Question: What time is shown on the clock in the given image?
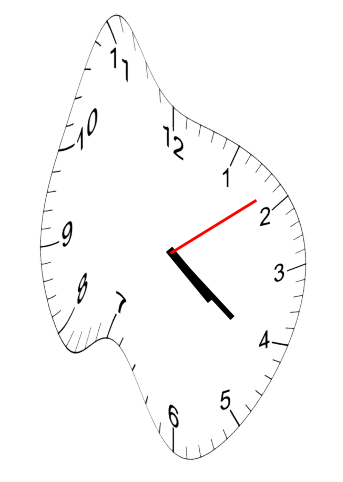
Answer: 04:21:09